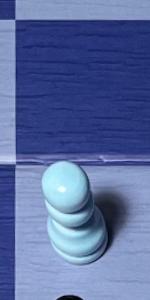
Label: Pawn_White